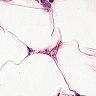
Metastatic tissue present: no